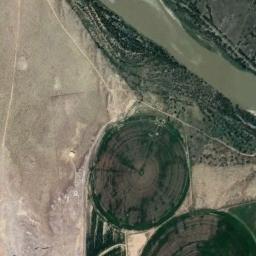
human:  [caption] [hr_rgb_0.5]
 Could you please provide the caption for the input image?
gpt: Some green circle farmland are in the bare land .

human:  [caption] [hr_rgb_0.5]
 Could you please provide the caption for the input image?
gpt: Two dark green circular farmlands are on the wasteland while a river and some chaparrals beside .

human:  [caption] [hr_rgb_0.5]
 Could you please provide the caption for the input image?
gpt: Two green and tan circular fields .

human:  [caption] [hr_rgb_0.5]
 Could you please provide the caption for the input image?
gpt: Only three round fields are pure green .

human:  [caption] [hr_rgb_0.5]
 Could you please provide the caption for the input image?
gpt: There are two circular farmlands beside a wasteland .